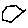
Label: hexagon